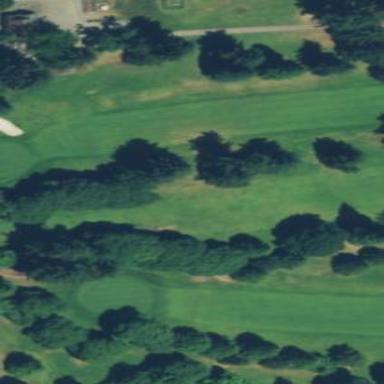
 specifically mown fairway on golf course."